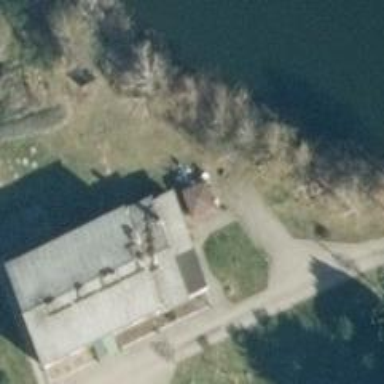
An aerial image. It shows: Detached building.